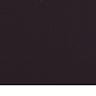
Metastatic tissue present: no